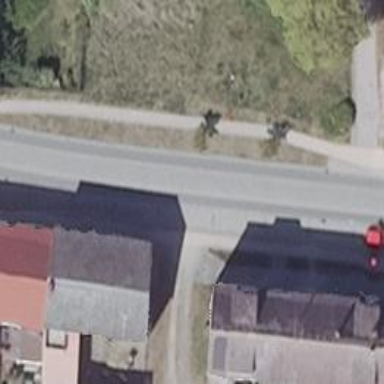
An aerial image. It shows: Residential road with asphalt cycleway.